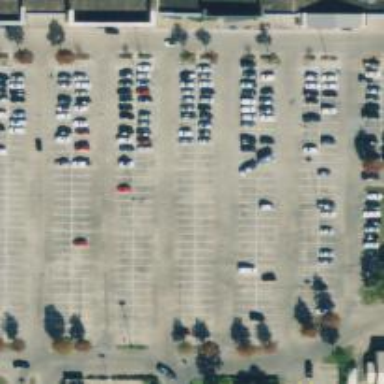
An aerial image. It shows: Parking space is available.